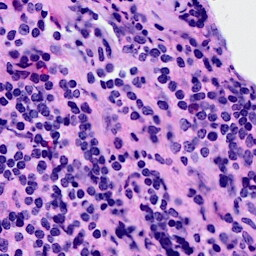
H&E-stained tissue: Breast